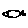
Label: fish